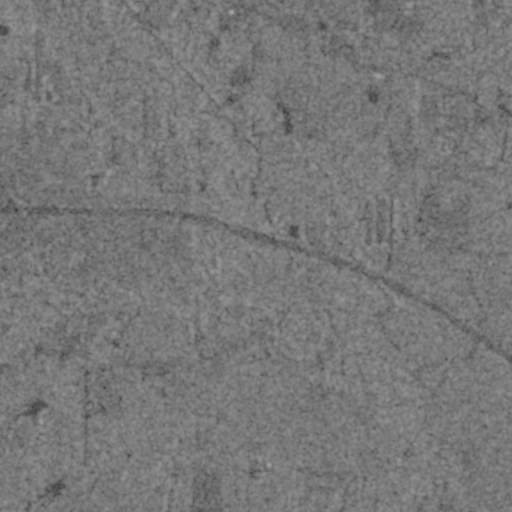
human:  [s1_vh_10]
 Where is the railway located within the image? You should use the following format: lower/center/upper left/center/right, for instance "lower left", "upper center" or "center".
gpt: The railway is located in the left of the image.
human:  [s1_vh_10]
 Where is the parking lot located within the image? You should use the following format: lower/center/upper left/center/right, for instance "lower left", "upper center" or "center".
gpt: There is no parking lot in the image.

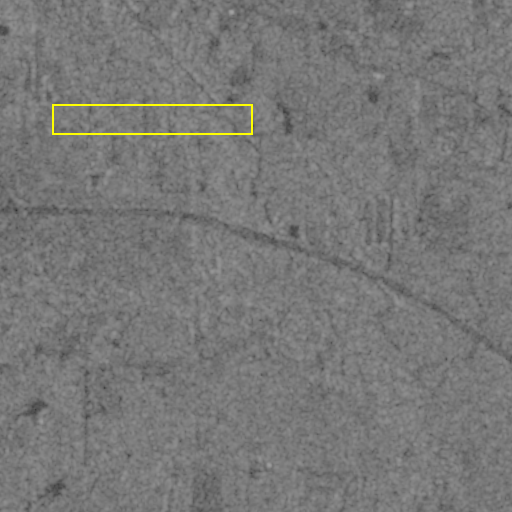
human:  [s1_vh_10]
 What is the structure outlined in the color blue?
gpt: There is no blue outline.
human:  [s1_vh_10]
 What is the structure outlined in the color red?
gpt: There is no structure outlined in red.